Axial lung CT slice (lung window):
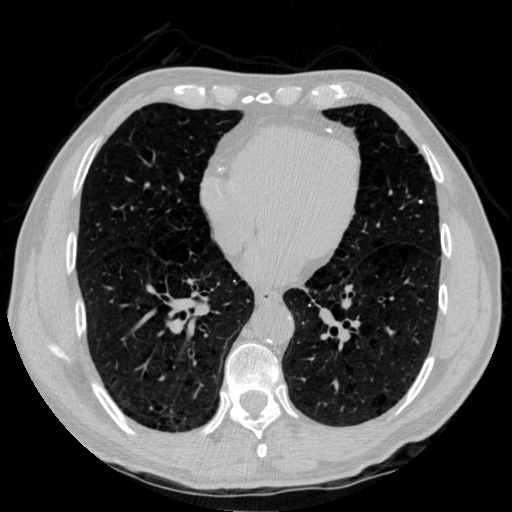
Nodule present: no